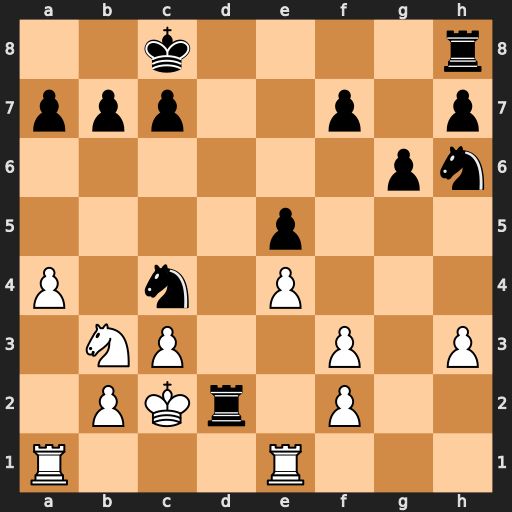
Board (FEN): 2k4r/ppp2p1p/6pn/4p3/P1n1P3/1NP2P1P/1PKr1P2/R3R3
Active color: w
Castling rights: -
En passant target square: -
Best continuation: Nxd2 Nxd2 Kxd2